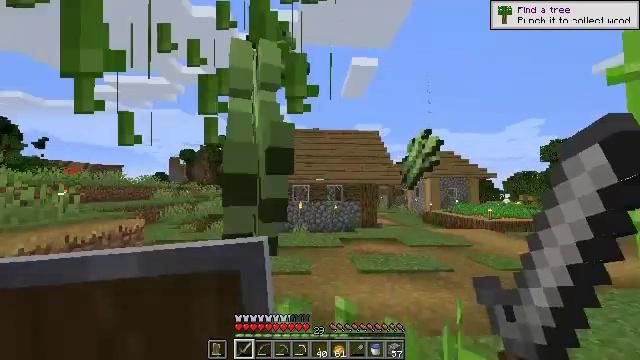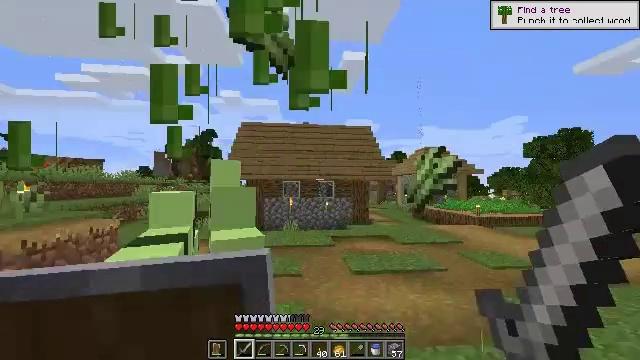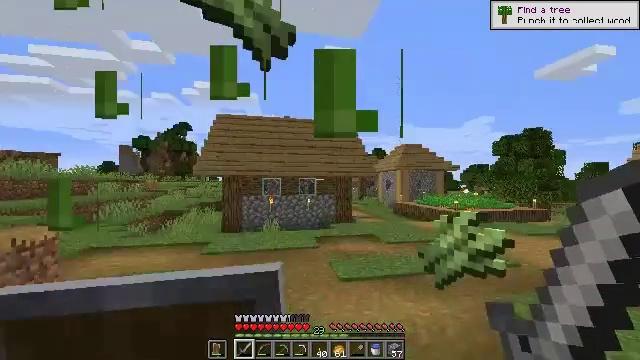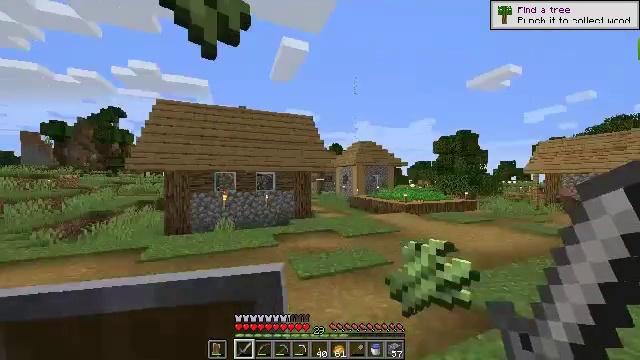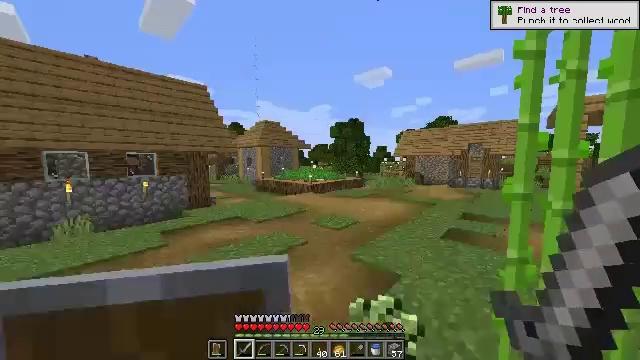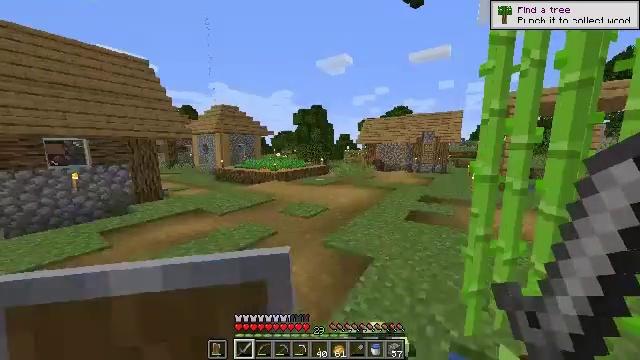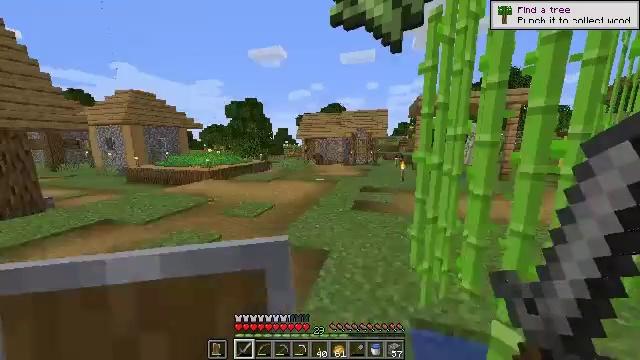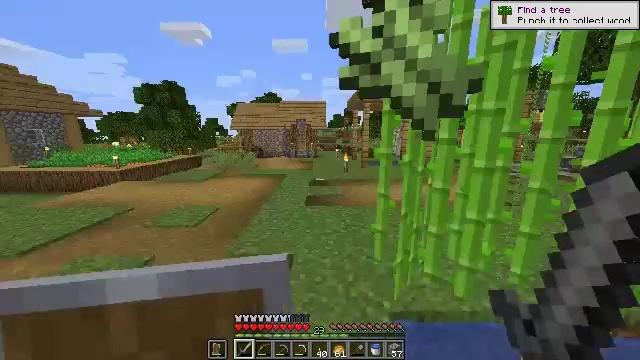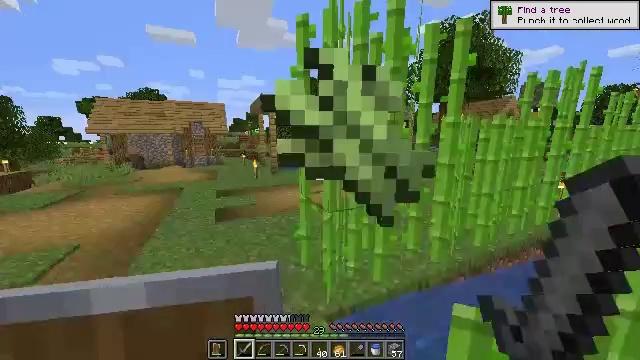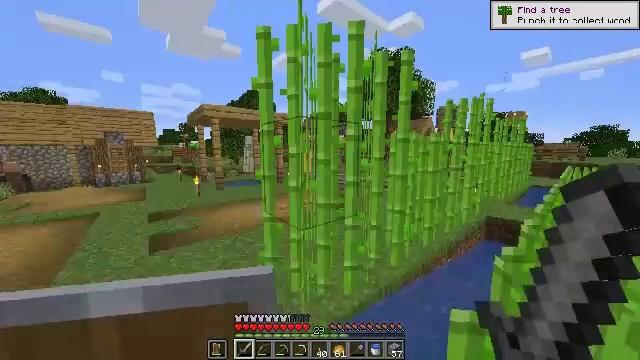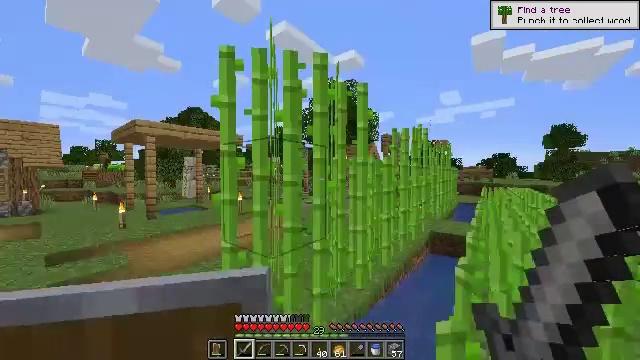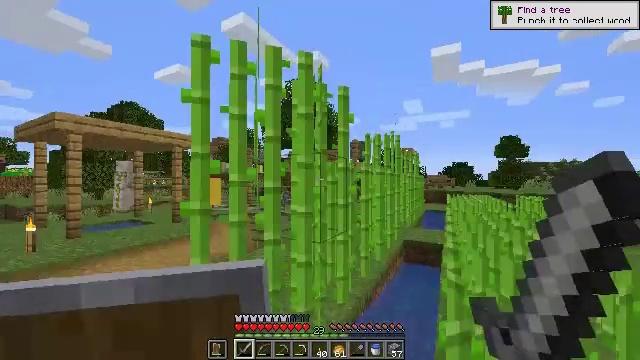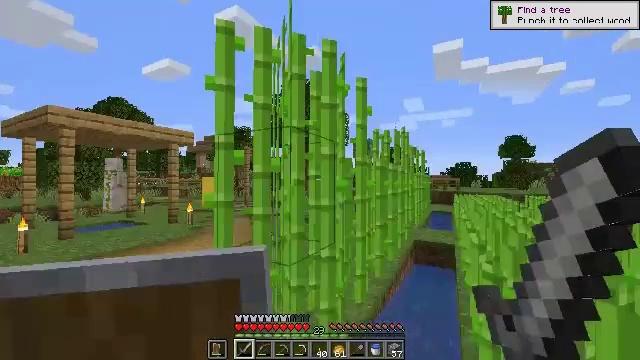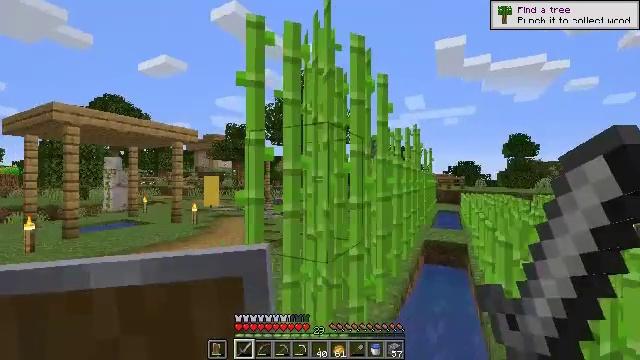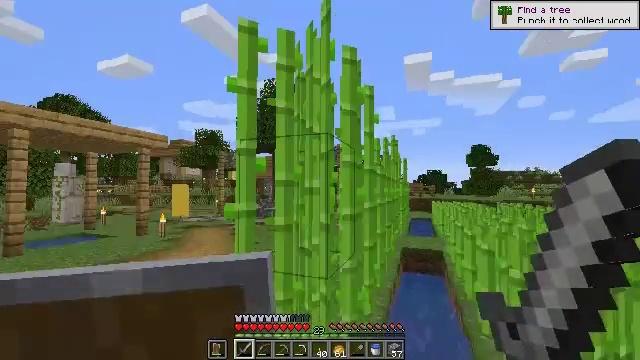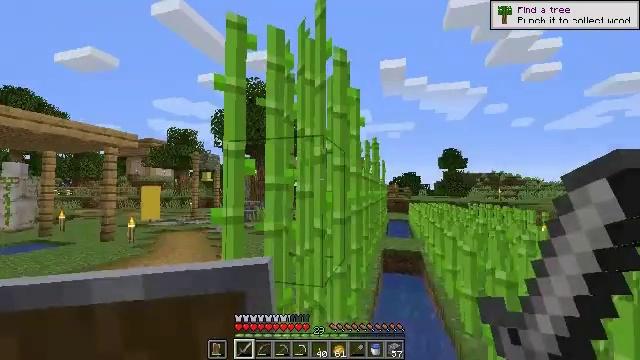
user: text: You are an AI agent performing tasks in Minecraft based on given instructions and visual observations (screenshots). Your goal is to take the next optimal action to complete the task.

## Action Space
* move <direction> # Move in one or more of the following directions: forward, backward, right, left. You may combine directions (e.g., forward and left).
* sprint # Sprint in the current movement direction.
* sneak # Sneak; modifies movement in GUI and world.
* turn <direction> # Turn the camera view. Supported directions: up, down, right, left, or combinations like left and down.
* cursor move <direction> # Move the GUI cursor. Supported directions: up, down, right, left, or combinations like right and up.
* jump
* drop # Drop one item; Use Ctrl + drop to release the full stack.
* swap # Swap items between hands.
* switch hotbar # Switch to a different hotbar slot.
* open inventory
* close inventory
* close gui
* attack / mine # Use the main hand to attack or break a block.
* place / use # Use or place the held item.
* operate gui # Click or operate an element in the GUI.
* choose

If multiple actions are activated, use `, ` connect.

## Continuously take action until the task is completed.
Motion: motion action
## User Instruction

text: Collect sugar cane near water sources.
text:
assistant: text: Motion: move forward, turn right and down
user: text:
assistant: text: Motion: move forward, turn right
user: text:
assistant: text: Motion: move forward, turn right and down
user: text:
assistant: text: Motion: move forward and move left, turn right and down
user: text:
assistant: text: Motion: move forward and move left, turn right and down
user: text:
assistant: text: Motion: move forward and move left, turn right and down
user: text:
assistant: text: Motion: move forward and move left, turn right and down
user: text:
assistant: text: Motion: move forward and move left, turn right and up
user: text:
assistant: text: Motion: move left, turn right and up
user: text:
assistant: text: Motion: move left, turn right and up
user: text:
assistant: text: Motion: move left, turn right and up
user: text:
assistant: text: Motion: move left
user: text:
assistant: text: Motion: move left
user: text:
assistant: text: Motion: move forward and move left, turn right and up
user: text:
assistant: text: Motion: move forward and move left, turn right
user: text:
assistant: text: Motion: move forward and move left, turn right
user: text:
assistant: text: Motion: turn right, attack / mine
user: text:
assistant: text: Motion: turn right, attack / mine
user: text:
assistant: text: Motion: attack / mine
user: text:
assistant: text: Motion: move forward, attack / mine
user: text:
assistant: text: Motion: move forward, attack / mine
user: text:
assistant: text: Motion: move forward, attack / mine
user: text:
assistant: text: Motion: move forward and move left, attack / mine
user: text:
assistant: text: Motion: move forward, turn right, attack / mine
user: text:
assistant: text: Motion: move forward, attack / mine
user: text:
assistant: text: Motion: move forward, attack / mine
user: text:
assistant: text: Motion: move forward, attack / mine
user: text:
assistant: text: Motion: move forward, attack / mine
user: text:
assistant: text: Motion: move forward, attack / mine
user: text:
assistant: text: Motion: move forward, attack / mine